Question: I add gpuimage framework for video editing in my project,
but it can't play video clean (as per screen shot)
i checked example in gpuimage framework i.e. "SimpleVideoFileFilter",
but it also have same issue ,
audio is clean , and save easily(movie writer code not show here)
i checked different video format i.e. "mp4", "mov", "m4v" but have same issue
my code is below,
.h file
'''
#import <UIKit/UIKit.h>
#import <GPUImage.h>
#import <AVFoundation/AVFoundation.h>
@interface ViewController : UIViewController<GPUImageMovieDelegate>
@end
'''
and .m file is following
'''
#import "ViewController.h"
@interface ViewController ()
{
GPUImageMovie *movieFile;
GPUImageOutput<GPUImageInput> *filter;
GPUImageMovieWriter *movieWriter;
}
@property (nonatomic,strong) GPUImageView *gpuImageViewObj;
@property (nonatomic,strong) AVPlayer *player;
@property (nonatomic,strong) AVPlayerItem *playerItem;
@end
@implementation ViewController
@synthesize gpuImageViewObj,player,playerItem;
- (void)viewDidLoad
{
[super viewDidLoad];
gpuImageViewObj = [[GPUImageView alloc] initWithFrame:CGRectMake(0, 0, 568, 320)];
[self.view addSubview:gpuImageViewObj];
[self try128];
}
-(void)try128{
//AVplayer
NSURL *sampleURL = [[NSBundle mainBundle] URLForResource:@"Sample" withExtension:@"m4v"];
playerItem = [[AVPlayerItem alloc]initWithURL:sampleURL];
player = [[AVPlayer alloc ]initWithPlayerItem:playerItem];
[player play];
//GPUImage movie
movieFile = [[GPUImageMovie alloc] initWithPlayerItem:playerItem];
// movieFile.runBenchmark = YES;
movieFile.playAtActualSpeed = YES;
movieFile.delegate = self;
//filter
filter = [[GPUImageFilter alloc] init];
[filter forceProcessingAtSize:gpuImageViewObj.sizeInPixels];
[movieFile addTarget:filter];
[filter addTarget:gpuImageViewObj];
[movieFile startProcessing];
player.actionAtItemEnd = AVPlayerActionAtItemEndNone;
[[NSNotificationCenter defaultCenter] addObserver:self
selector:@selector(didCompletePlayingMovie)
name:AVPlayerItemDidPlayToEndTimeNotification
object:nil];
}
#pragma mark - GPUImageMovieDelegate
-(void)didCompletePlayingMovie
{
[[NSNotificationCenter defaultCenter] removeObserver:self name:AVPlayerItemDidPlayToEndTimeNotification object:nil];
[filter removeTarget:movieWriter];
// [movieFile endProcessing]; //not needed
NSLog(@"finish............");
}
#pragma mark -GPUImageMovieWriterDelegate
- (void)movieRecordingCompleted{
NSLog(@"movieRecordingCompleted called...");
// [movieWriter finishRecording];
}
- (void)movieRecordingFailedWithError:(NSError*)error{
NSLog(@"movieRecordingFailedWithError called...");
}
'''
my o/p images

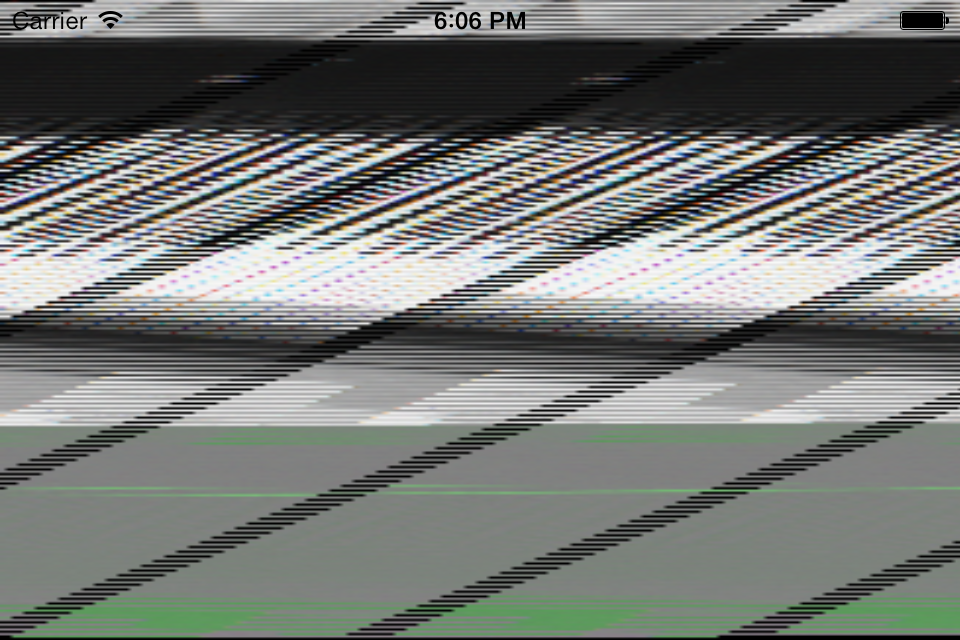
Answer: I'm guessing that you're trying to run this in the Simulator, not on an actual device. Movie playback has never worked correctly on the Simulator, and this is one artifact of that.
Instead, do your development on actual iOS hardware.